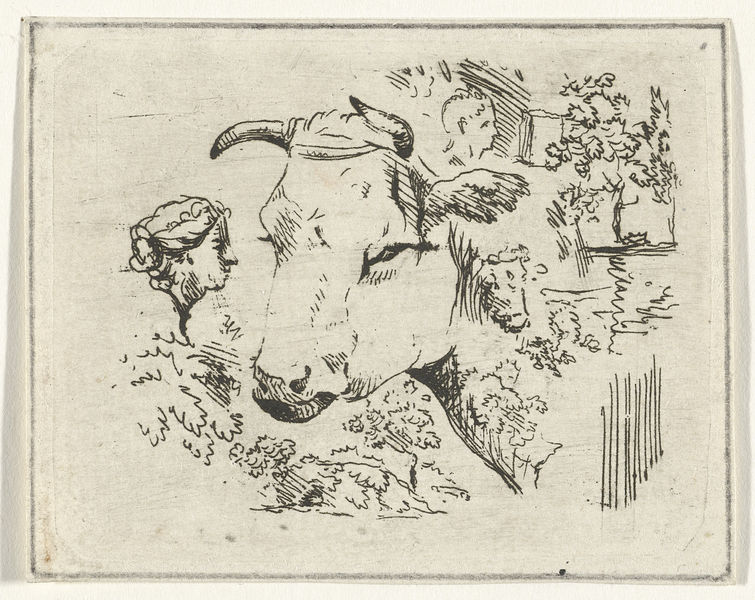
Titel: Studieblad met koeiekop
Künstler: Hermanus Fock
Standort: Amsterdam
Institution: Rijksmuseum
Schlagwörter: nature, veau, beuf